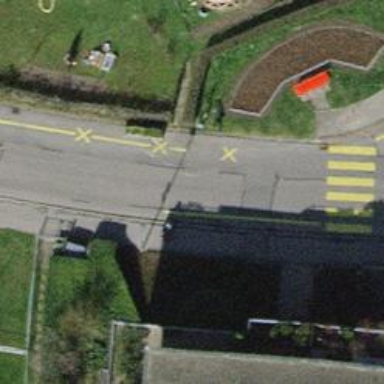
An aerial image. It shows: Chicane for traffic calming.